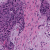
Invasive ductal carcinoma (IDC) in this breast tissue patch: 1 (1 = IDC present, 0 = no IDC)